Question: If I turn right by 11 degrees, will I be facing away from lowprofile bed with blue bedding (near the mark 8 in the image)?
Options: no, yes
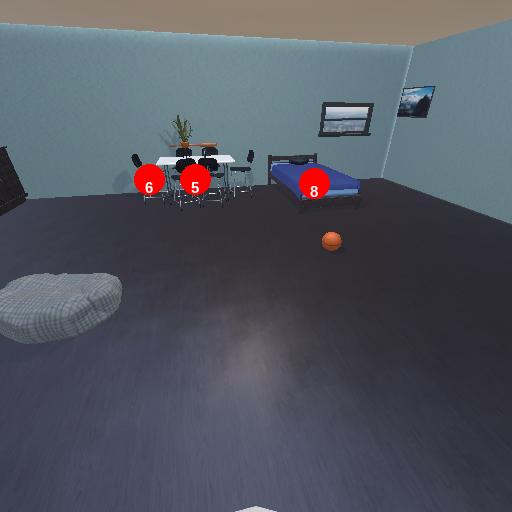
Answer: no